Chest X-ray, PA view. Patient: 48 years old, sex M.
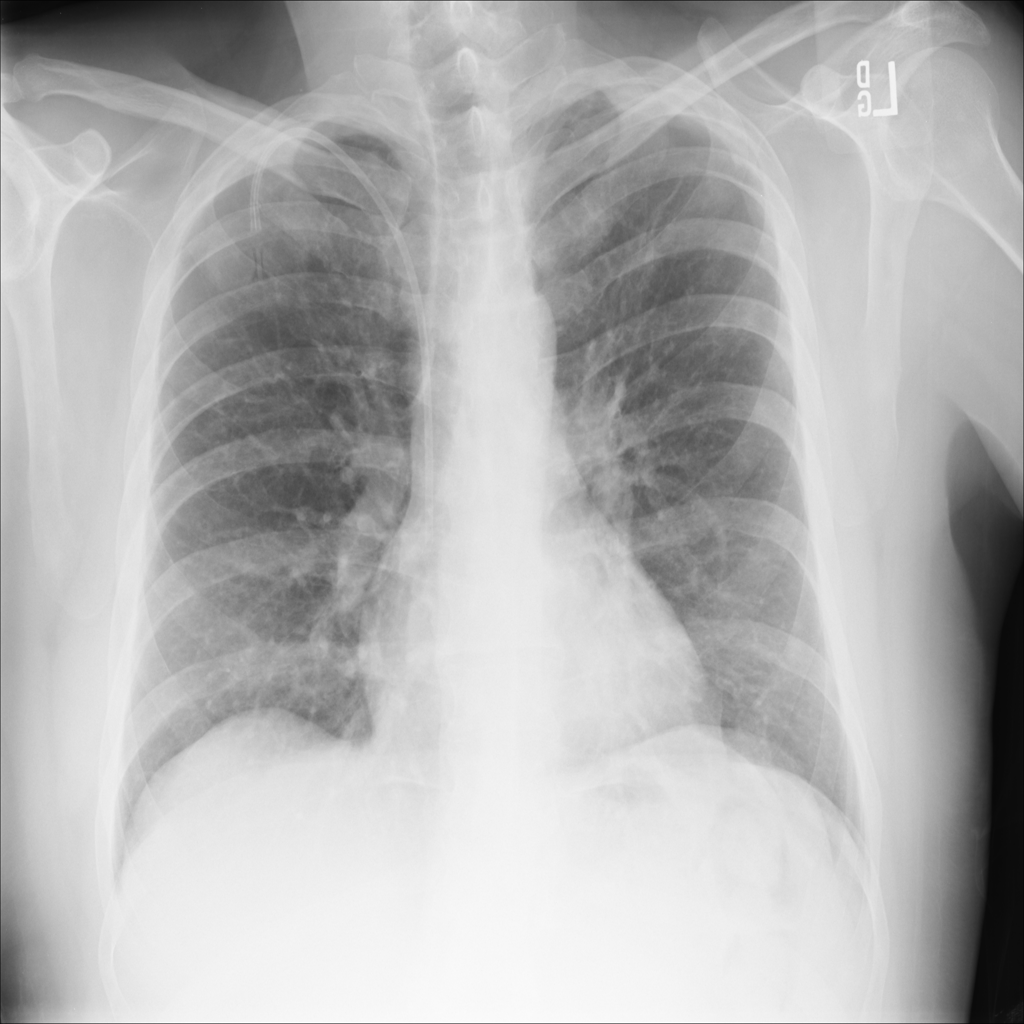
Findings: No Finding